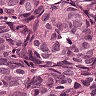
Metastatic tissue present: yes